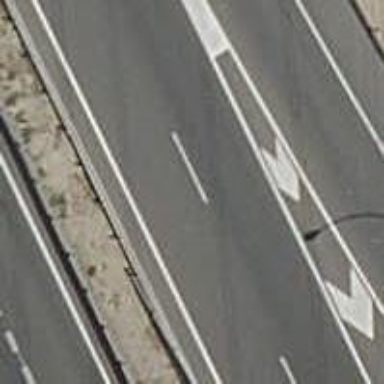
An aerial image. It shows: Motorway link.